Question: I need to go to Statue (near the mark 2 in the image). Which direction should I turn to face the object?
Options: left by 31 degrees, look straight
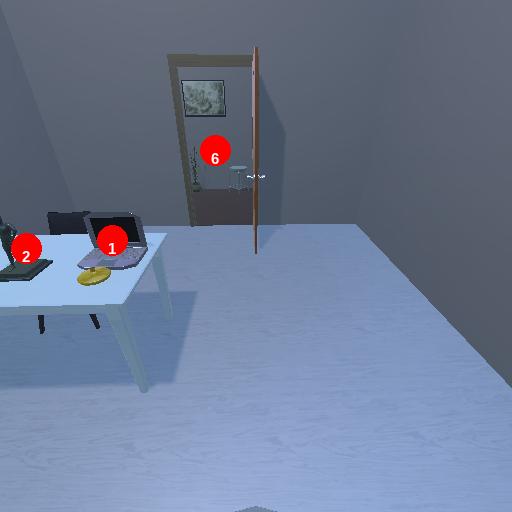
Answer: left by 31 degrees